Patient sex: M
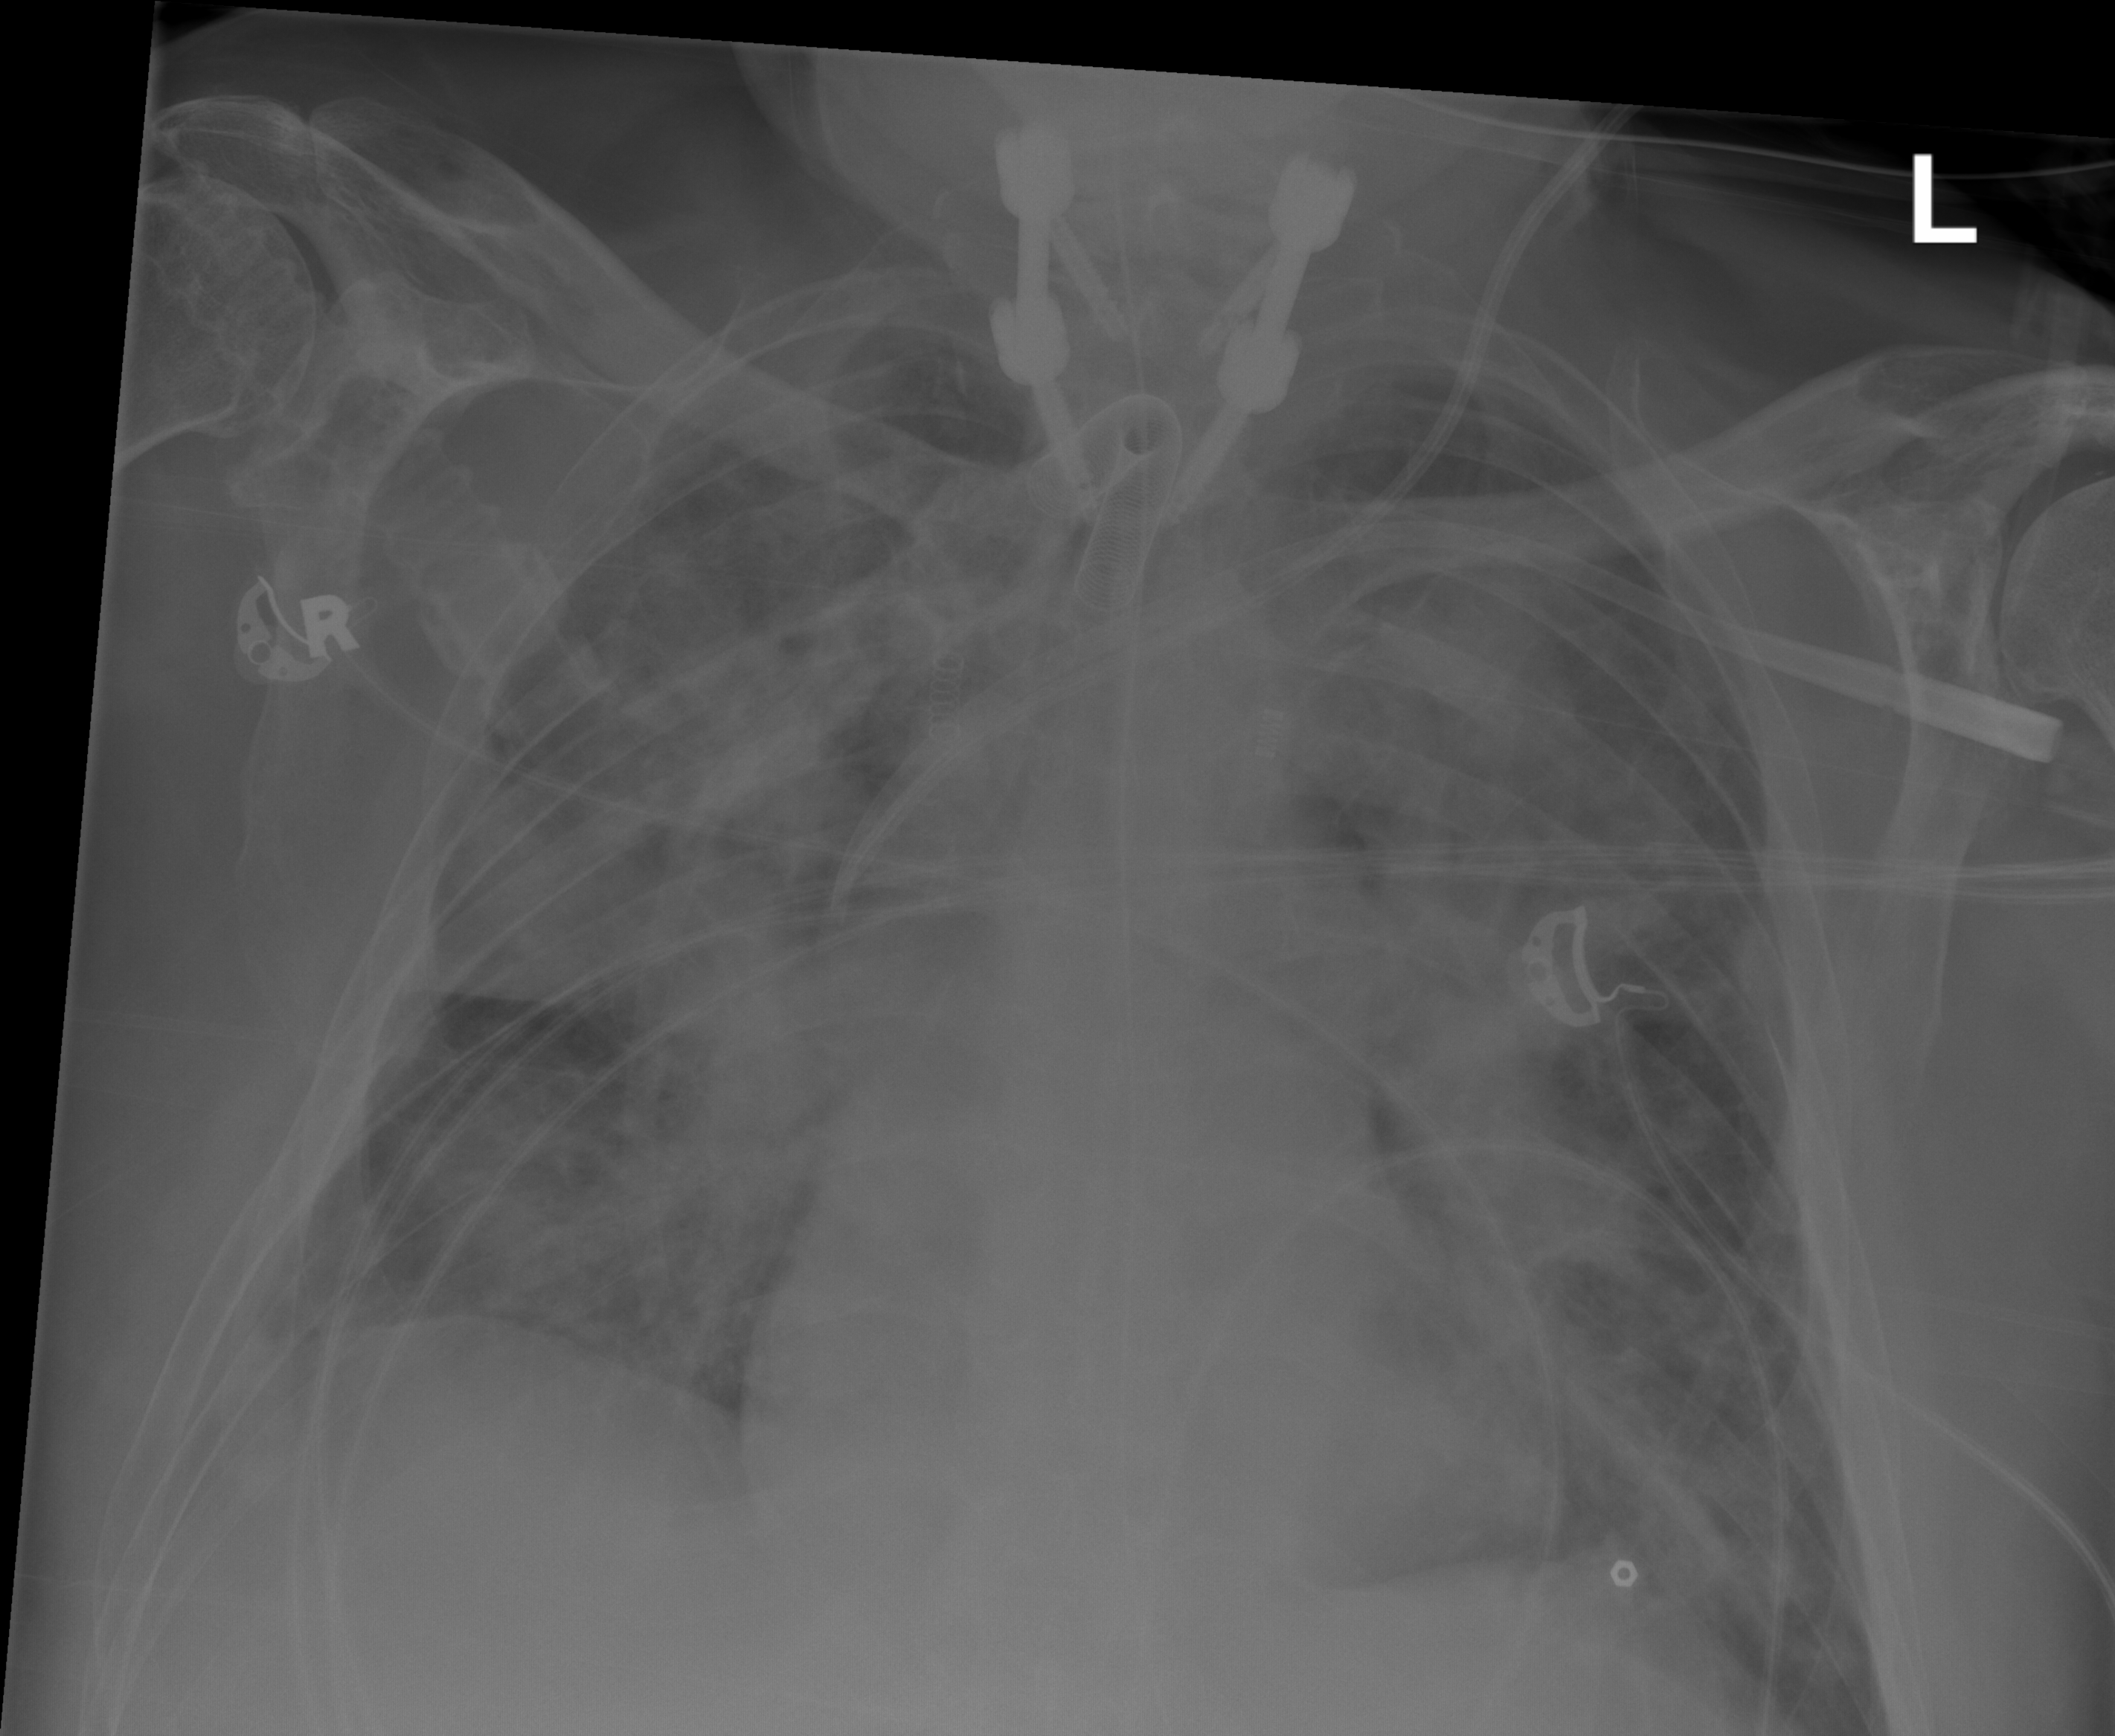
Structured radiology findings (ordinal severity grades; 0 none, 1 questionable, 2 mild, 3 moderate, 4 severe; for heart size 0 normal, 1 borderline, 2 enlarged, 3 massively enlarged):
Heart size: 0
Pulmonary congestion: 2
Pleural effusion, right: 0
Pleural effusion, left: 0
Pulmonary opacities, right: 3
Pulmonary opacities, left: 3
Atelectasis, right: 2
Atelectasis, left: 2